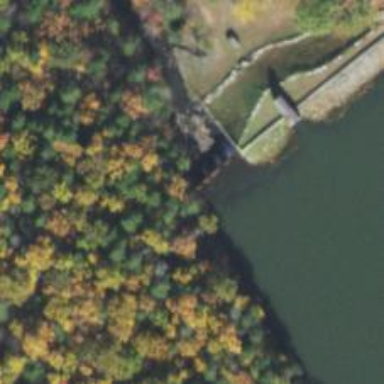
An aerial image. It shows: Dam along waterway.